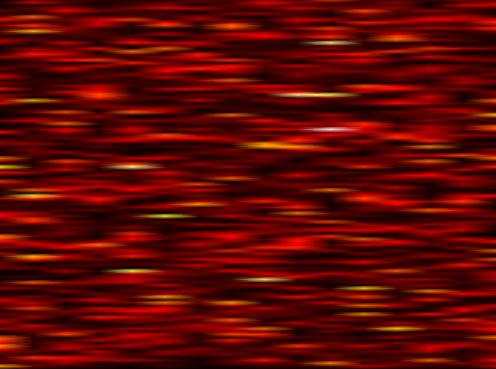
Label: WOLA